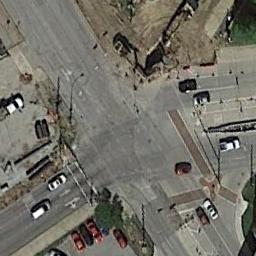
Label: intersection